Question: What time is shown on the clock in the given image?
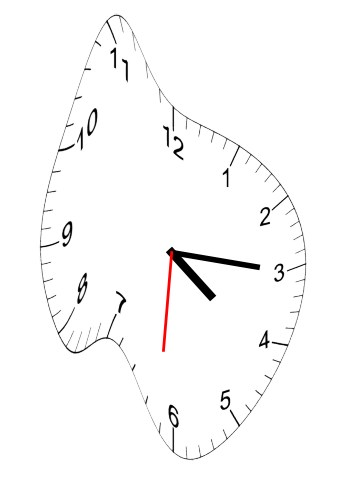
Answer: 04:15:31